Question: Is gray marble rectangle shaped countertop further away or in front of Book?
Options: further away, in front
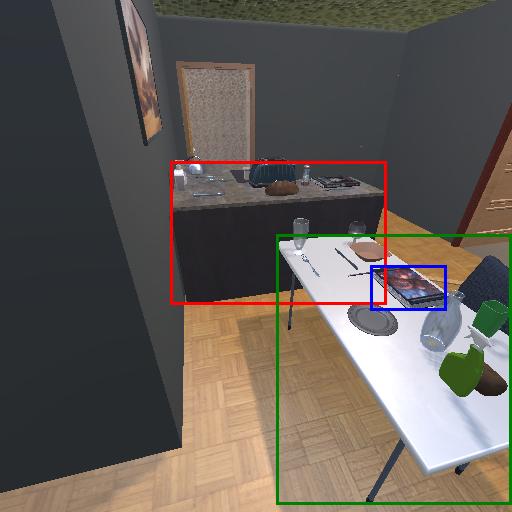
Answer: further away